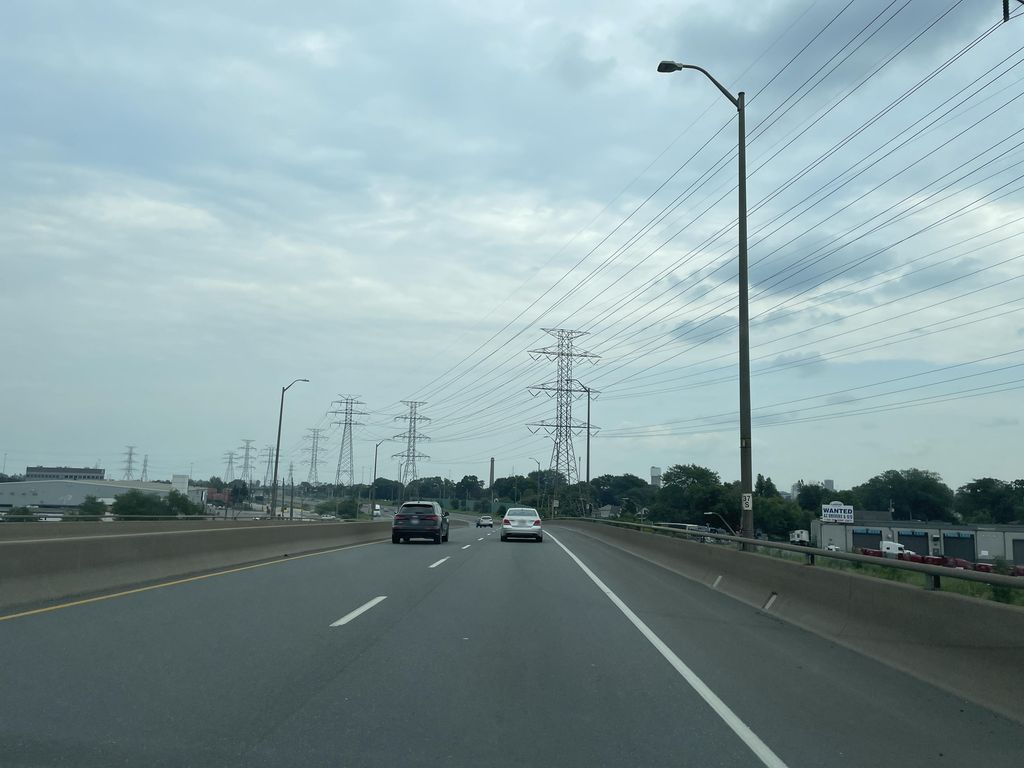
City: hamilton